Question: I originally used FBLoginView to start the login process in the latest Facebook SDK (3.5). However, that would crash the app because of a loop of some sort. I then read that I should try logging in using the code below as a test:
'''
[FBSession openActiveSessionWithReadPermissions:[NSArray arrayWithObjects:@"read_stream", nil] allowLoginUI:YES
completionHandler:^(FBSession *session,
FBSessionState status,
NSError *error) {
// session might now be open.
NSLog(@"Error - %@", error);
}];
'''
I got exactly the same issue. A huge number of processes (with the same name) get called and the app crashes. Does anyone know why this would happen when using the Facebook SDK? Here is an image of the thread that crashes:

As you can see there's something not right here. Anyone got any ideas?
Regards,
Mike
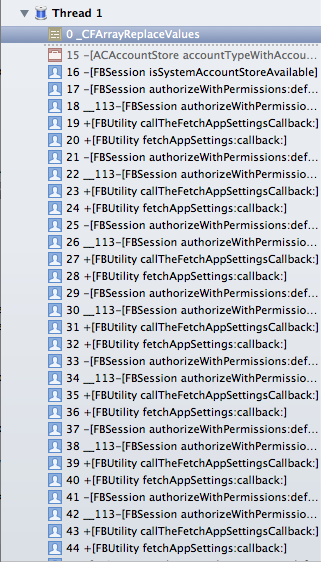
Answer: I had the same issue, and tried setting sandboxing (in fb app dashboard) to false, and then it worked...